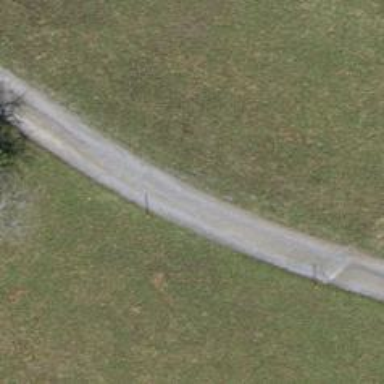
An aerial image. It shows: Track with fine gravel surface of grade2 quality.